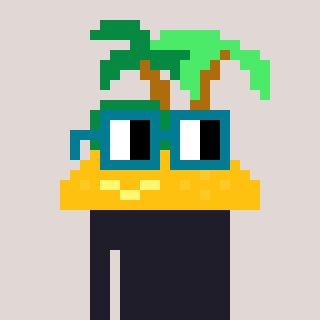
a pixel art character with square dark green glasses, a island-shaped head and a computerblue-colored body on a warm background